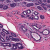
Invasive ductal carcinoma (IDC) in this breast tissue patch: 0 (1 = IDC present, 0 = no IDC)